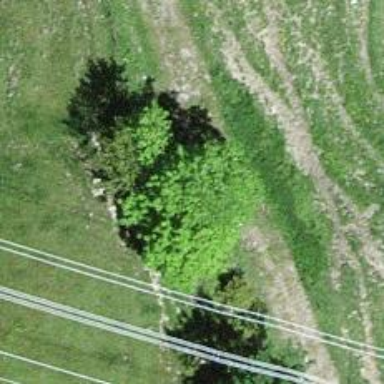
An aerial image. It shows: Single tag "natural: tree."